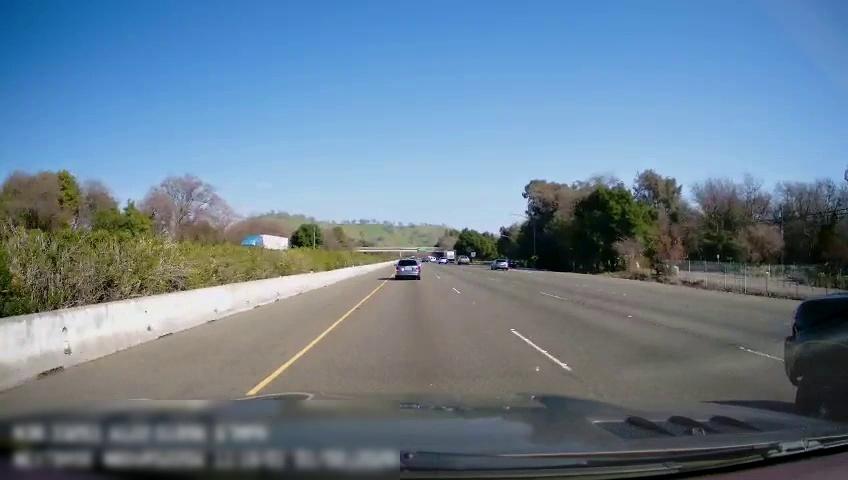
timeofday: Day
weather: Sunny
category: Drivable Space
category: Vehicles | Truck
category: Vehicles | Truck
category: Vehicles | Truck
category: Vehicles | Car
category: Vehicles | SUV
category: Lanes | Current Lane
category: Lanes | Current Lane
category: Lanes | Alternate Lane